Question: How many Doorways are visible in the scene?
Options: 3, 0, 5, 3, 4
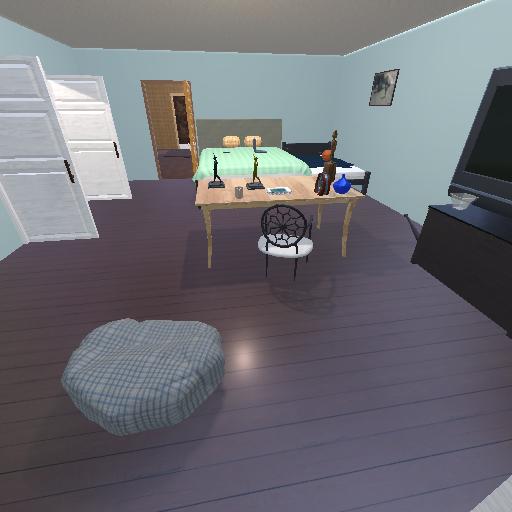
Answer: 3